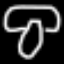
Label: mushroom